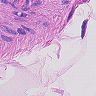
Metastatic tissue present: no